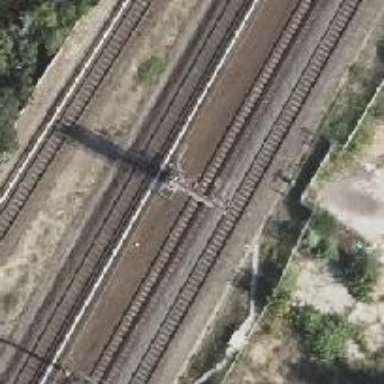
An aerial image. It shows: Railway signal.